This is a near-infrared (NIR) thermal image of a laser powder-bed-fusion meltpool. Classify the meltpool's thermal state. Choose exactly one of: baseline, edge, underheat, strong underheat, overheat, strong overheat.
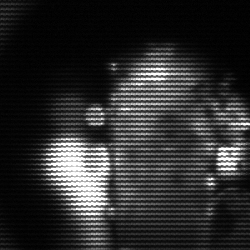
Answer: strong underheat